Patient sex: F
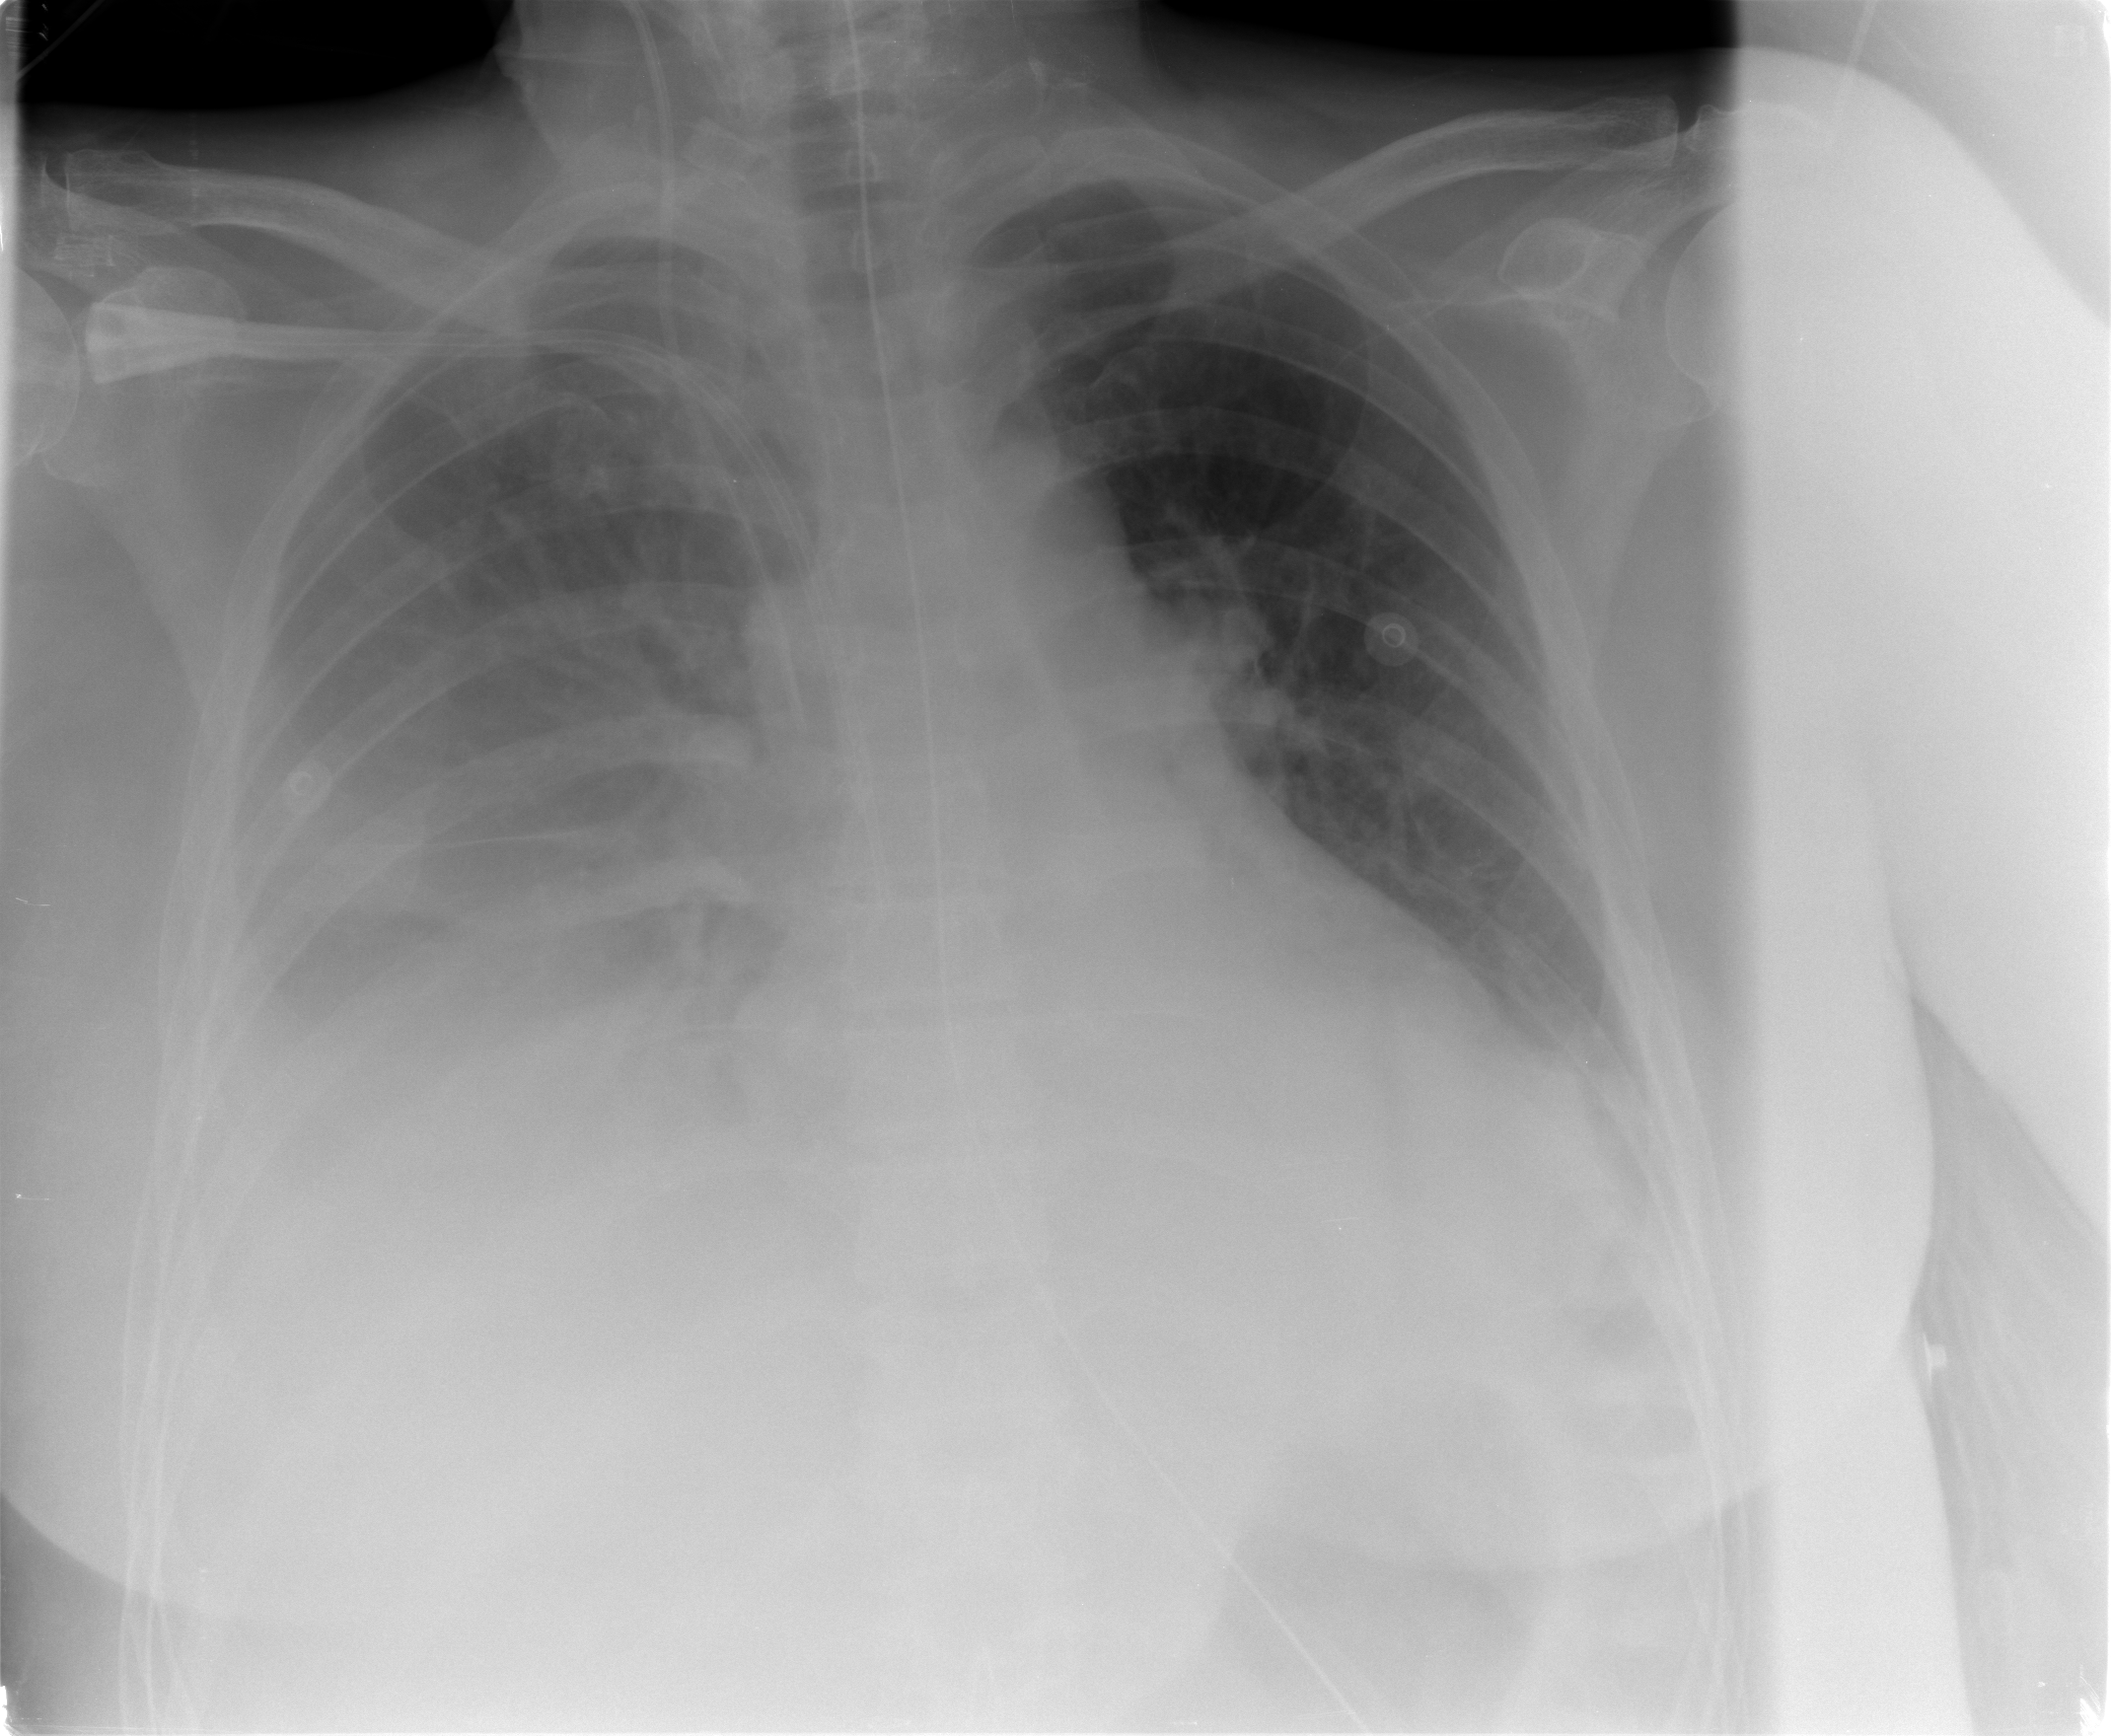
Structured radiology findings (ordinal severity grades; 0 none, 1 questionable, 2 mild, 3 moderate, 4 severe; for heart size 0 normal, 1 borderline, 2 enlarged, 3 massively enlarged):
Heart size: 0
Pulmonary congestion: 0
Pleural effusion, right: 3
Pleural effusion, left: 1
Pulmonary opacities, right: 0
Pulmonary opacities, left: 0
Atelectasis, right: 2
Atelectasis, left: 1